Field crop: maize
Growth stage: 2
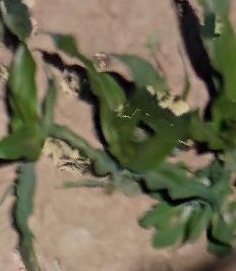
Species: maize